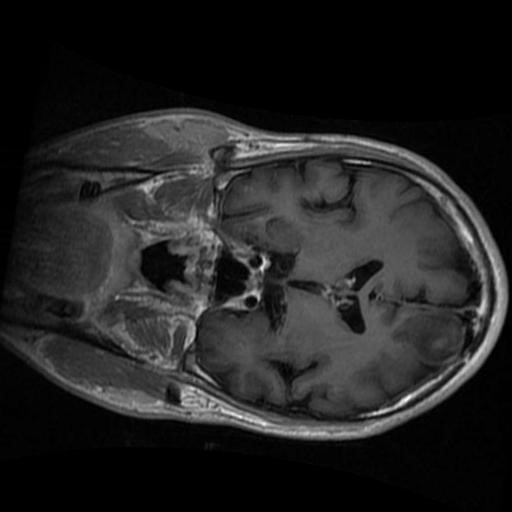
Label: brain_glioma